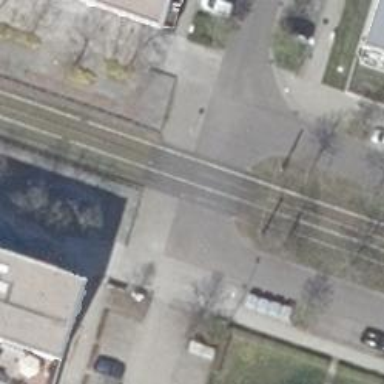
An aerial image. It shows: Residential road with asphalt surface and sidewalk on the left.